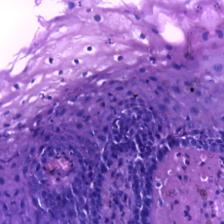
Diagnosis: OSCC